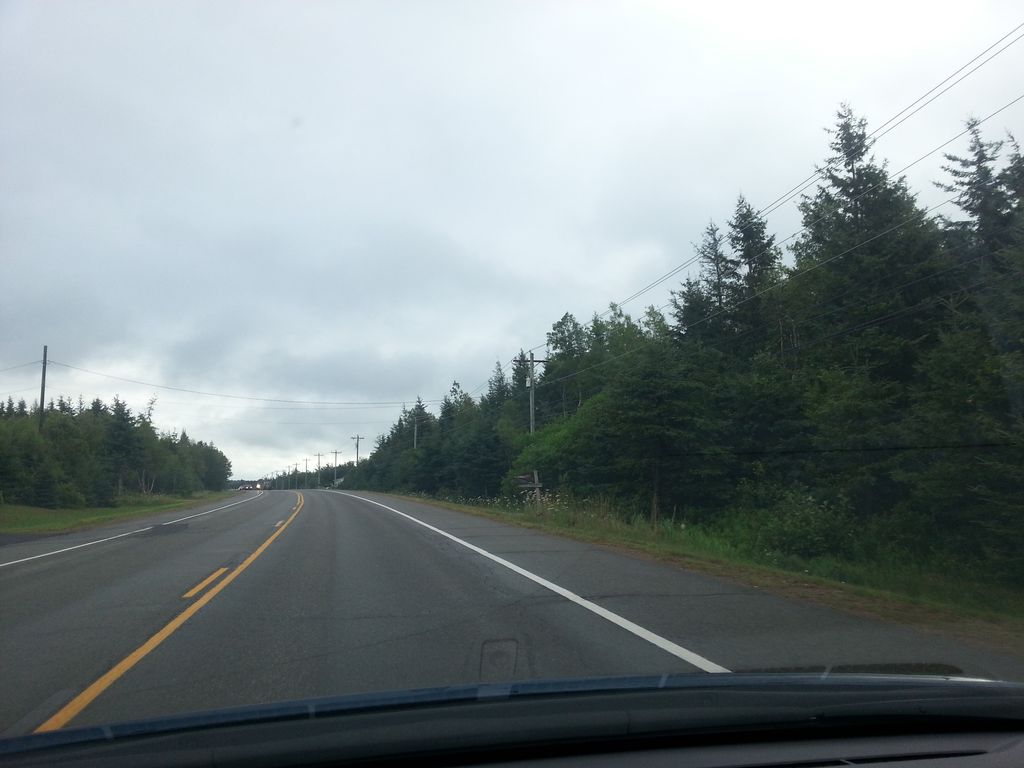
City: charlottetown